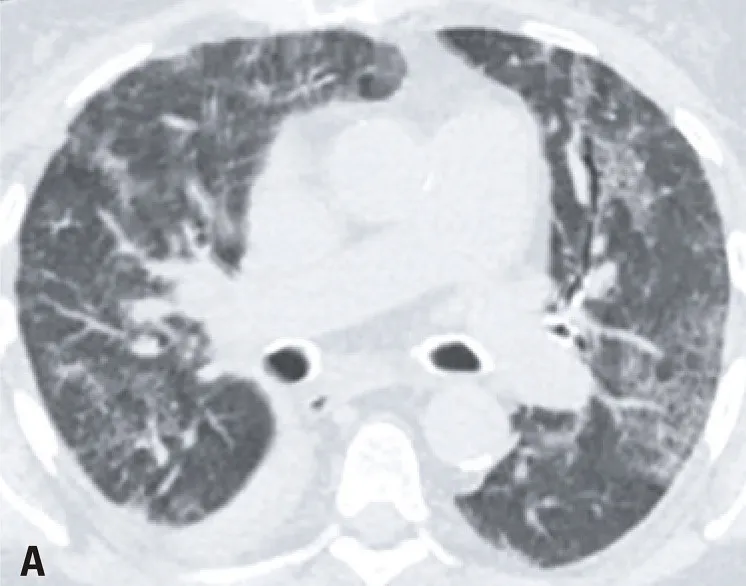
Axial.
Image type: radiology (ct)